Question: What libraries are available to allow for sidebar menu functionality in RubyMotion?

Something very similar to this app design, I was wondering if it was possible using RubyMotion.
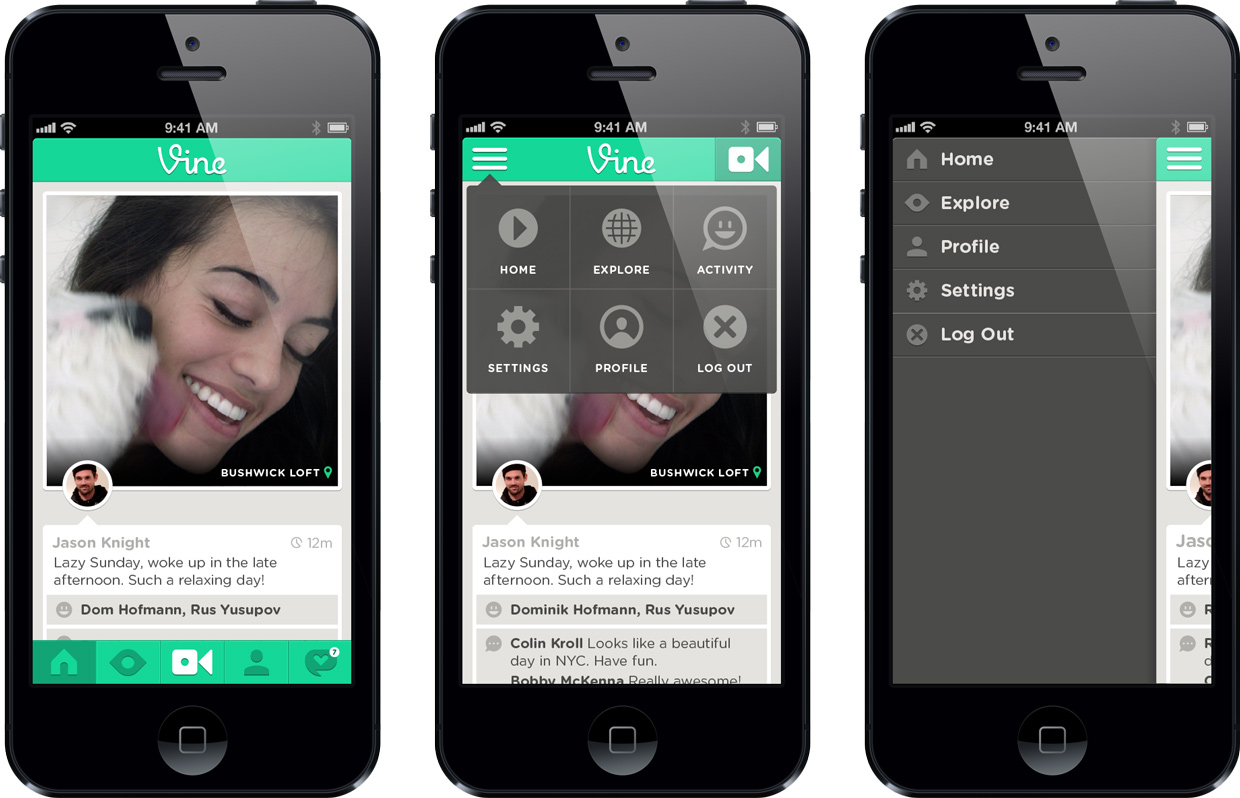
Answer: I would try some of the answers detailed here:
<URL>
Some of the suggested ones:
- <URL>
Some of these may be CocoaPods and I would recommend using those versions. Just run 'pod search X' (with X being the name of the library) to find out.